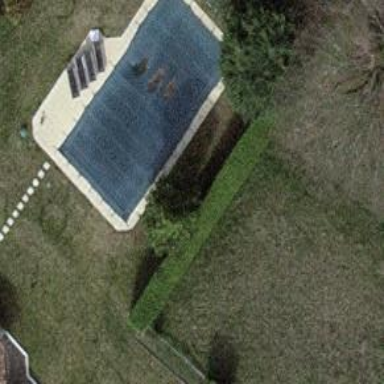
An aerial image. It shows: Swimming pool located in leisure land.